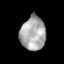
Tissue: prostate
Cell type: T cells
Senescence score: 0.7754
Nuclear area (px): 839
Mean DAPI intensity: 168.859